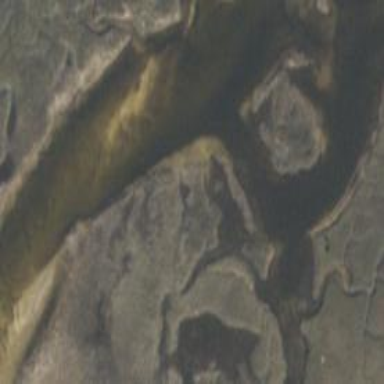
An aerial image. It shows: Tidalflat wetland in natural setting.